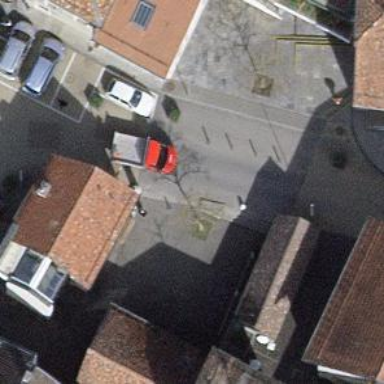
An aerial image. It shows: Asphalt road in living street.